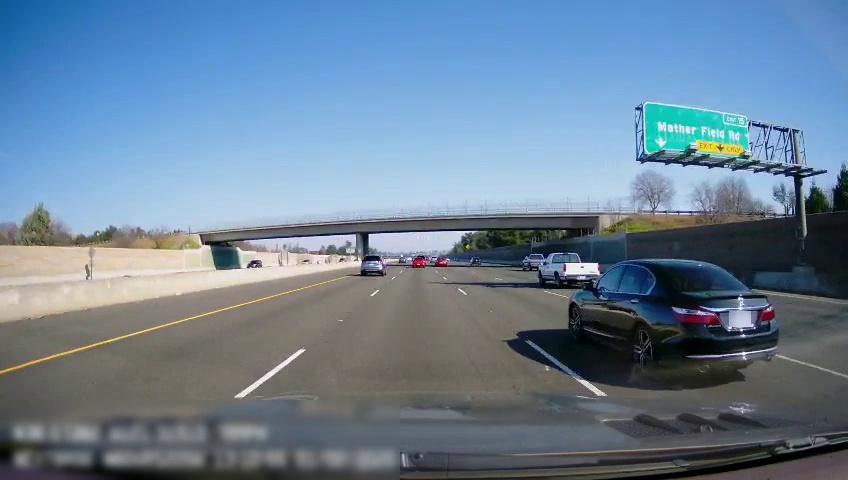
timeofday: Day
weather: Sunny
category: Drivable Space
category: Vehicles | Car
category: Vehicles | Car
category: Vehicles | Car
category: Vehicles | Car
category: Vehicles | SUV
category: Vehicles | Truck
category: Vehicles | SUV
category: Vehicles | Truck
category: Vehicles | Car
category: Lanes | Alternate Lane
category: Lanes | Current Lane
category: Lanes | Current Lane
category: Lanes | Alternate Lane
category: Lanes | Alternate Lane
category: Lanes | Alternate Lane
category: Traffic | Signs